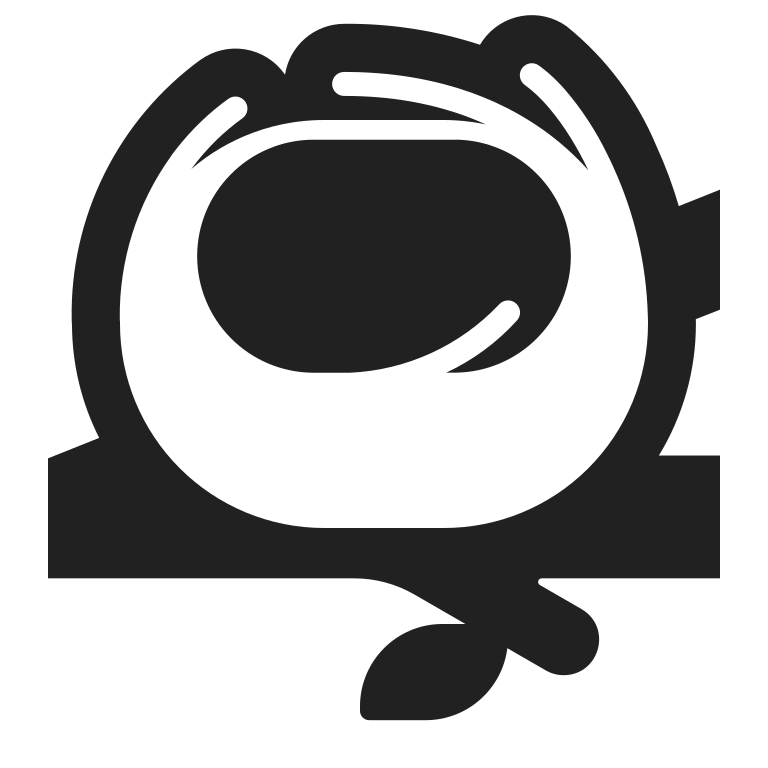
empty nest high contrast